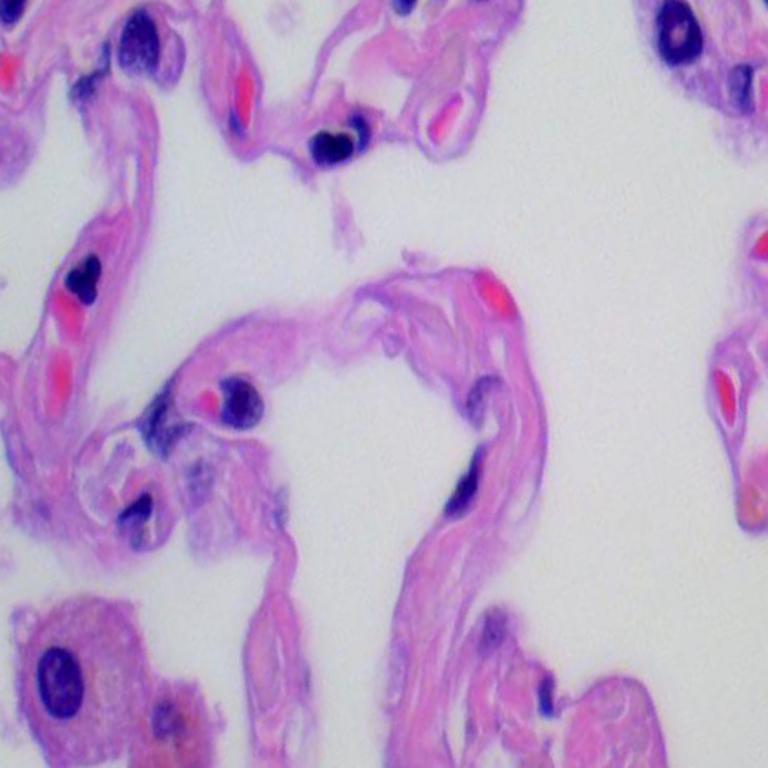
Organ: lung
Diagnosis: benign